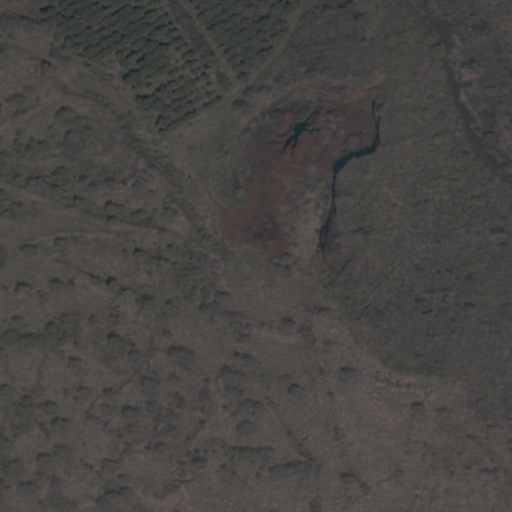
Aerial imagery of mountain in Hawaii named Cinder Hills containing only unknown